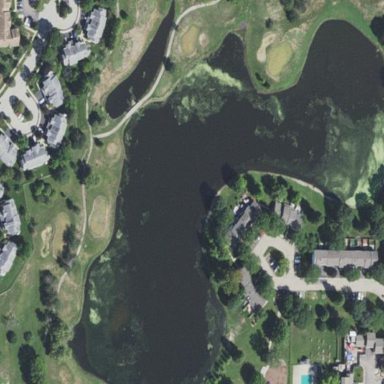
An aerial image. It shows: Golf course surrounded by greenery.